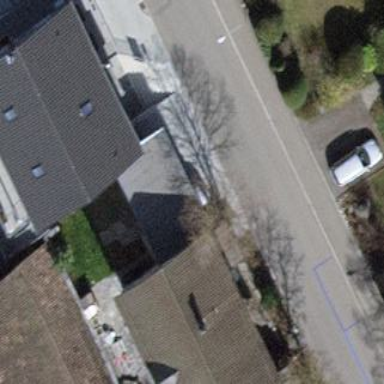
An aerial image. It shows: Detached building with gabled roof.